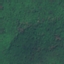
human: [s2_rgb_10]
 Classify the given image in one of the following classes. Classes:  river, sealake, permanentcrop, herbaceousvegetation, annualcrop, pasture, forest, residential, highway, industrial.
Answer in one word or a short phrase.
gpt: Forest